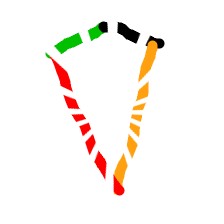
Shape: kite